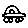
Label: car